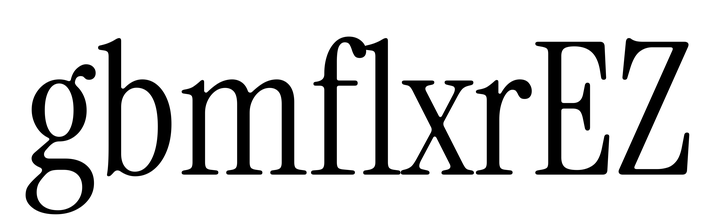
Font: InstrumentSerif-Regular